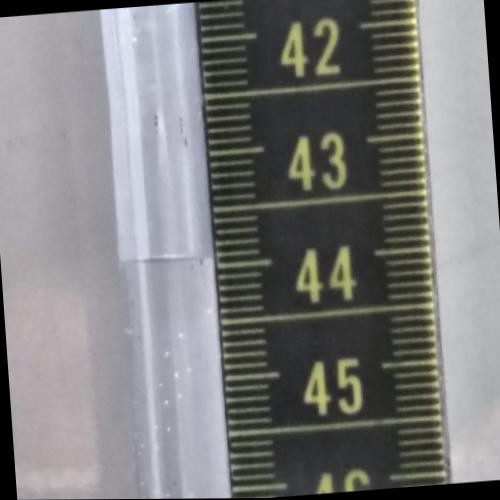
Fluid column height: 43.9 cm